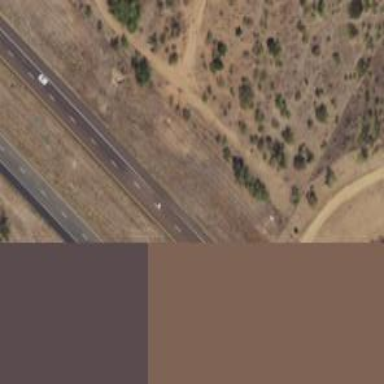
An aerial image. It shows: This image shows trunk highway that functions as expressway.